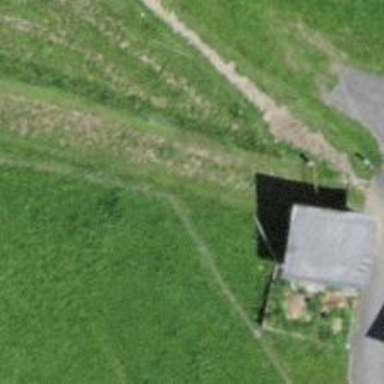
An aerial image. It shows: Grass track with grade5 track type.